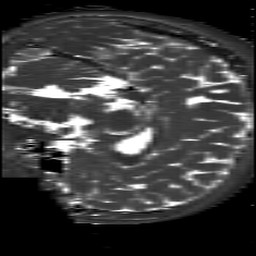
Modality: T2map
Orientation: sagittal
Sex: female
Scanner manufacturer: siemens
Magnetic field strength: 3 T
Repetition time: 4 s